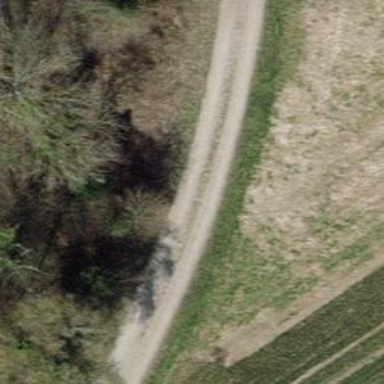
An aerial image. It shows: Pebblestone track with grade2 tracktype.